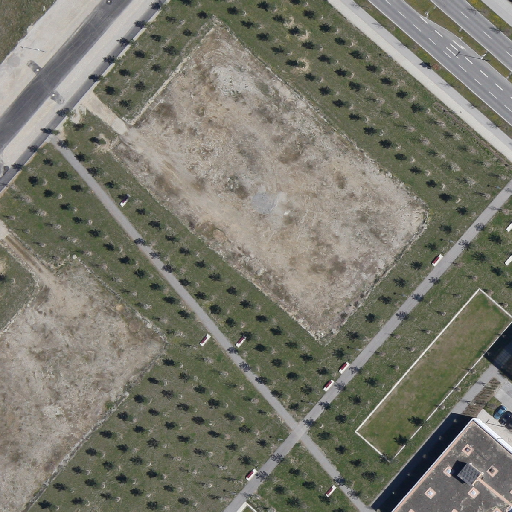
Referring expression: paved road along with tree